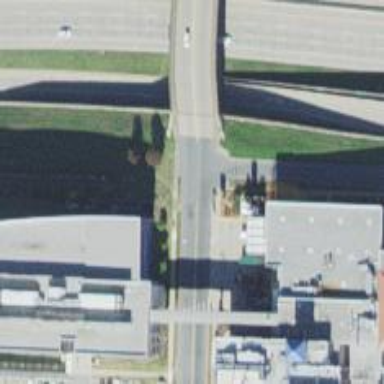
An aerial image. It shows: Footway road with beam bridge.